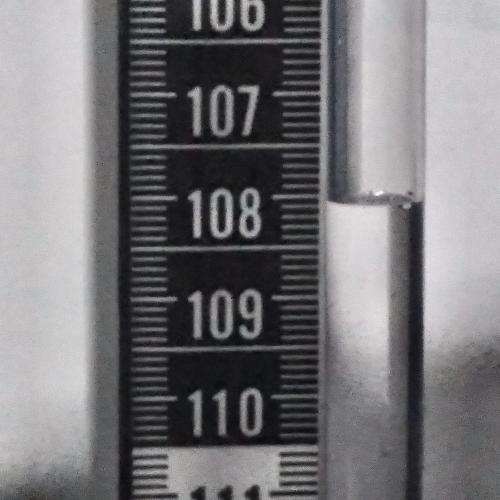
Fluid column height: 108.0 cm